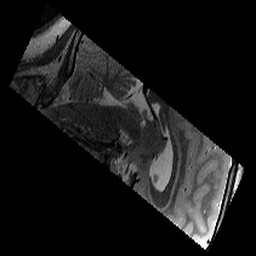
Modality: T2w
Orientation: sagittal
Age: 12
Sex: female
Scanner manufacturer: siemens
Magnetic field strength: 3 T
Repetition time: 9.23 s
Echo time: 0.067 s